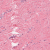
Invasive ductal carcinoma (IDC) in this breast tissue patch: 0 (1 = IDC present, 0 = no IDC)